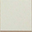
Piece: xx